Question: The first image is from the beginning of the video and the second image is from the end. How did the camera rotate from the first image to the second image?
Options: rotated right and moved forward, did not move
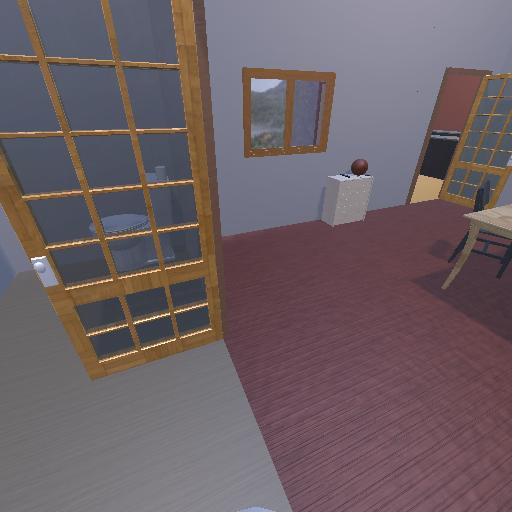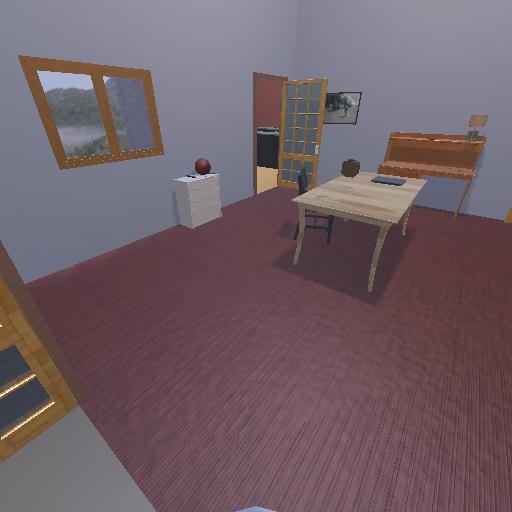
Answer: rotated right and moved forward